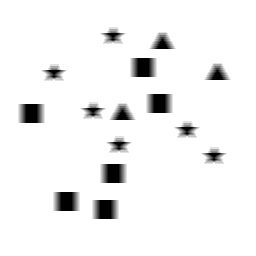
Squares: 6
Triangles: 3
Stars: 6
Total shapes: 15